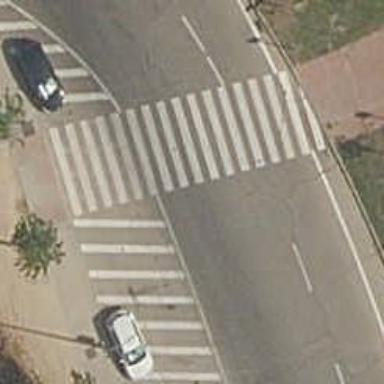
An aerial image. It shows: Marked road crossing.